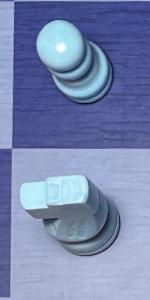
Label: Knight_White